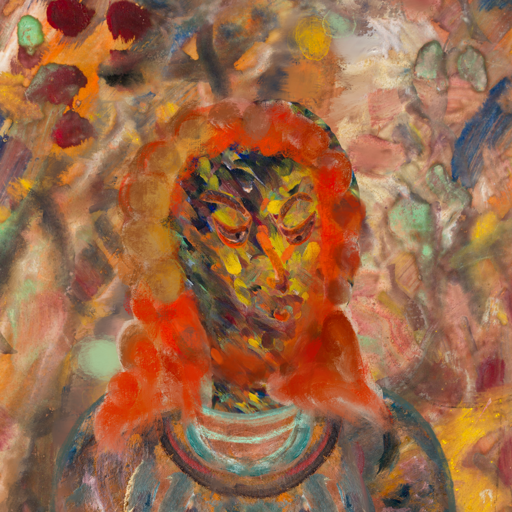
Background: Mother_And_Son_Mother, Head And Neck Side: An_Impression, Face Side: Hypocrite, Bust: Boggyland, Hair Side: Rupkatha, Head Accessory: Blank, Second Necklace: Blank, Necklace: Blank, Baby: Blank